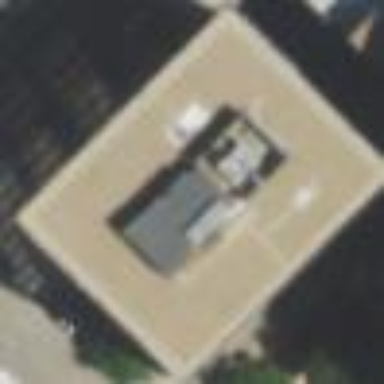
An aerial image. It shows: Brown commercial building.